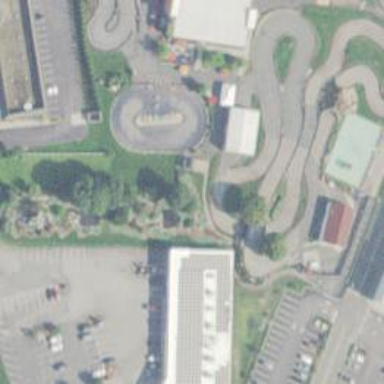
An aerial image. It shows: Raceway for motor sports.